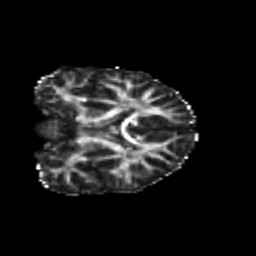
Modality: FA
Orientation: coronal
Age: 9
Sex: male
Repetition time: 9.512 s
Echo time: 0.089 s